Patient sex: M
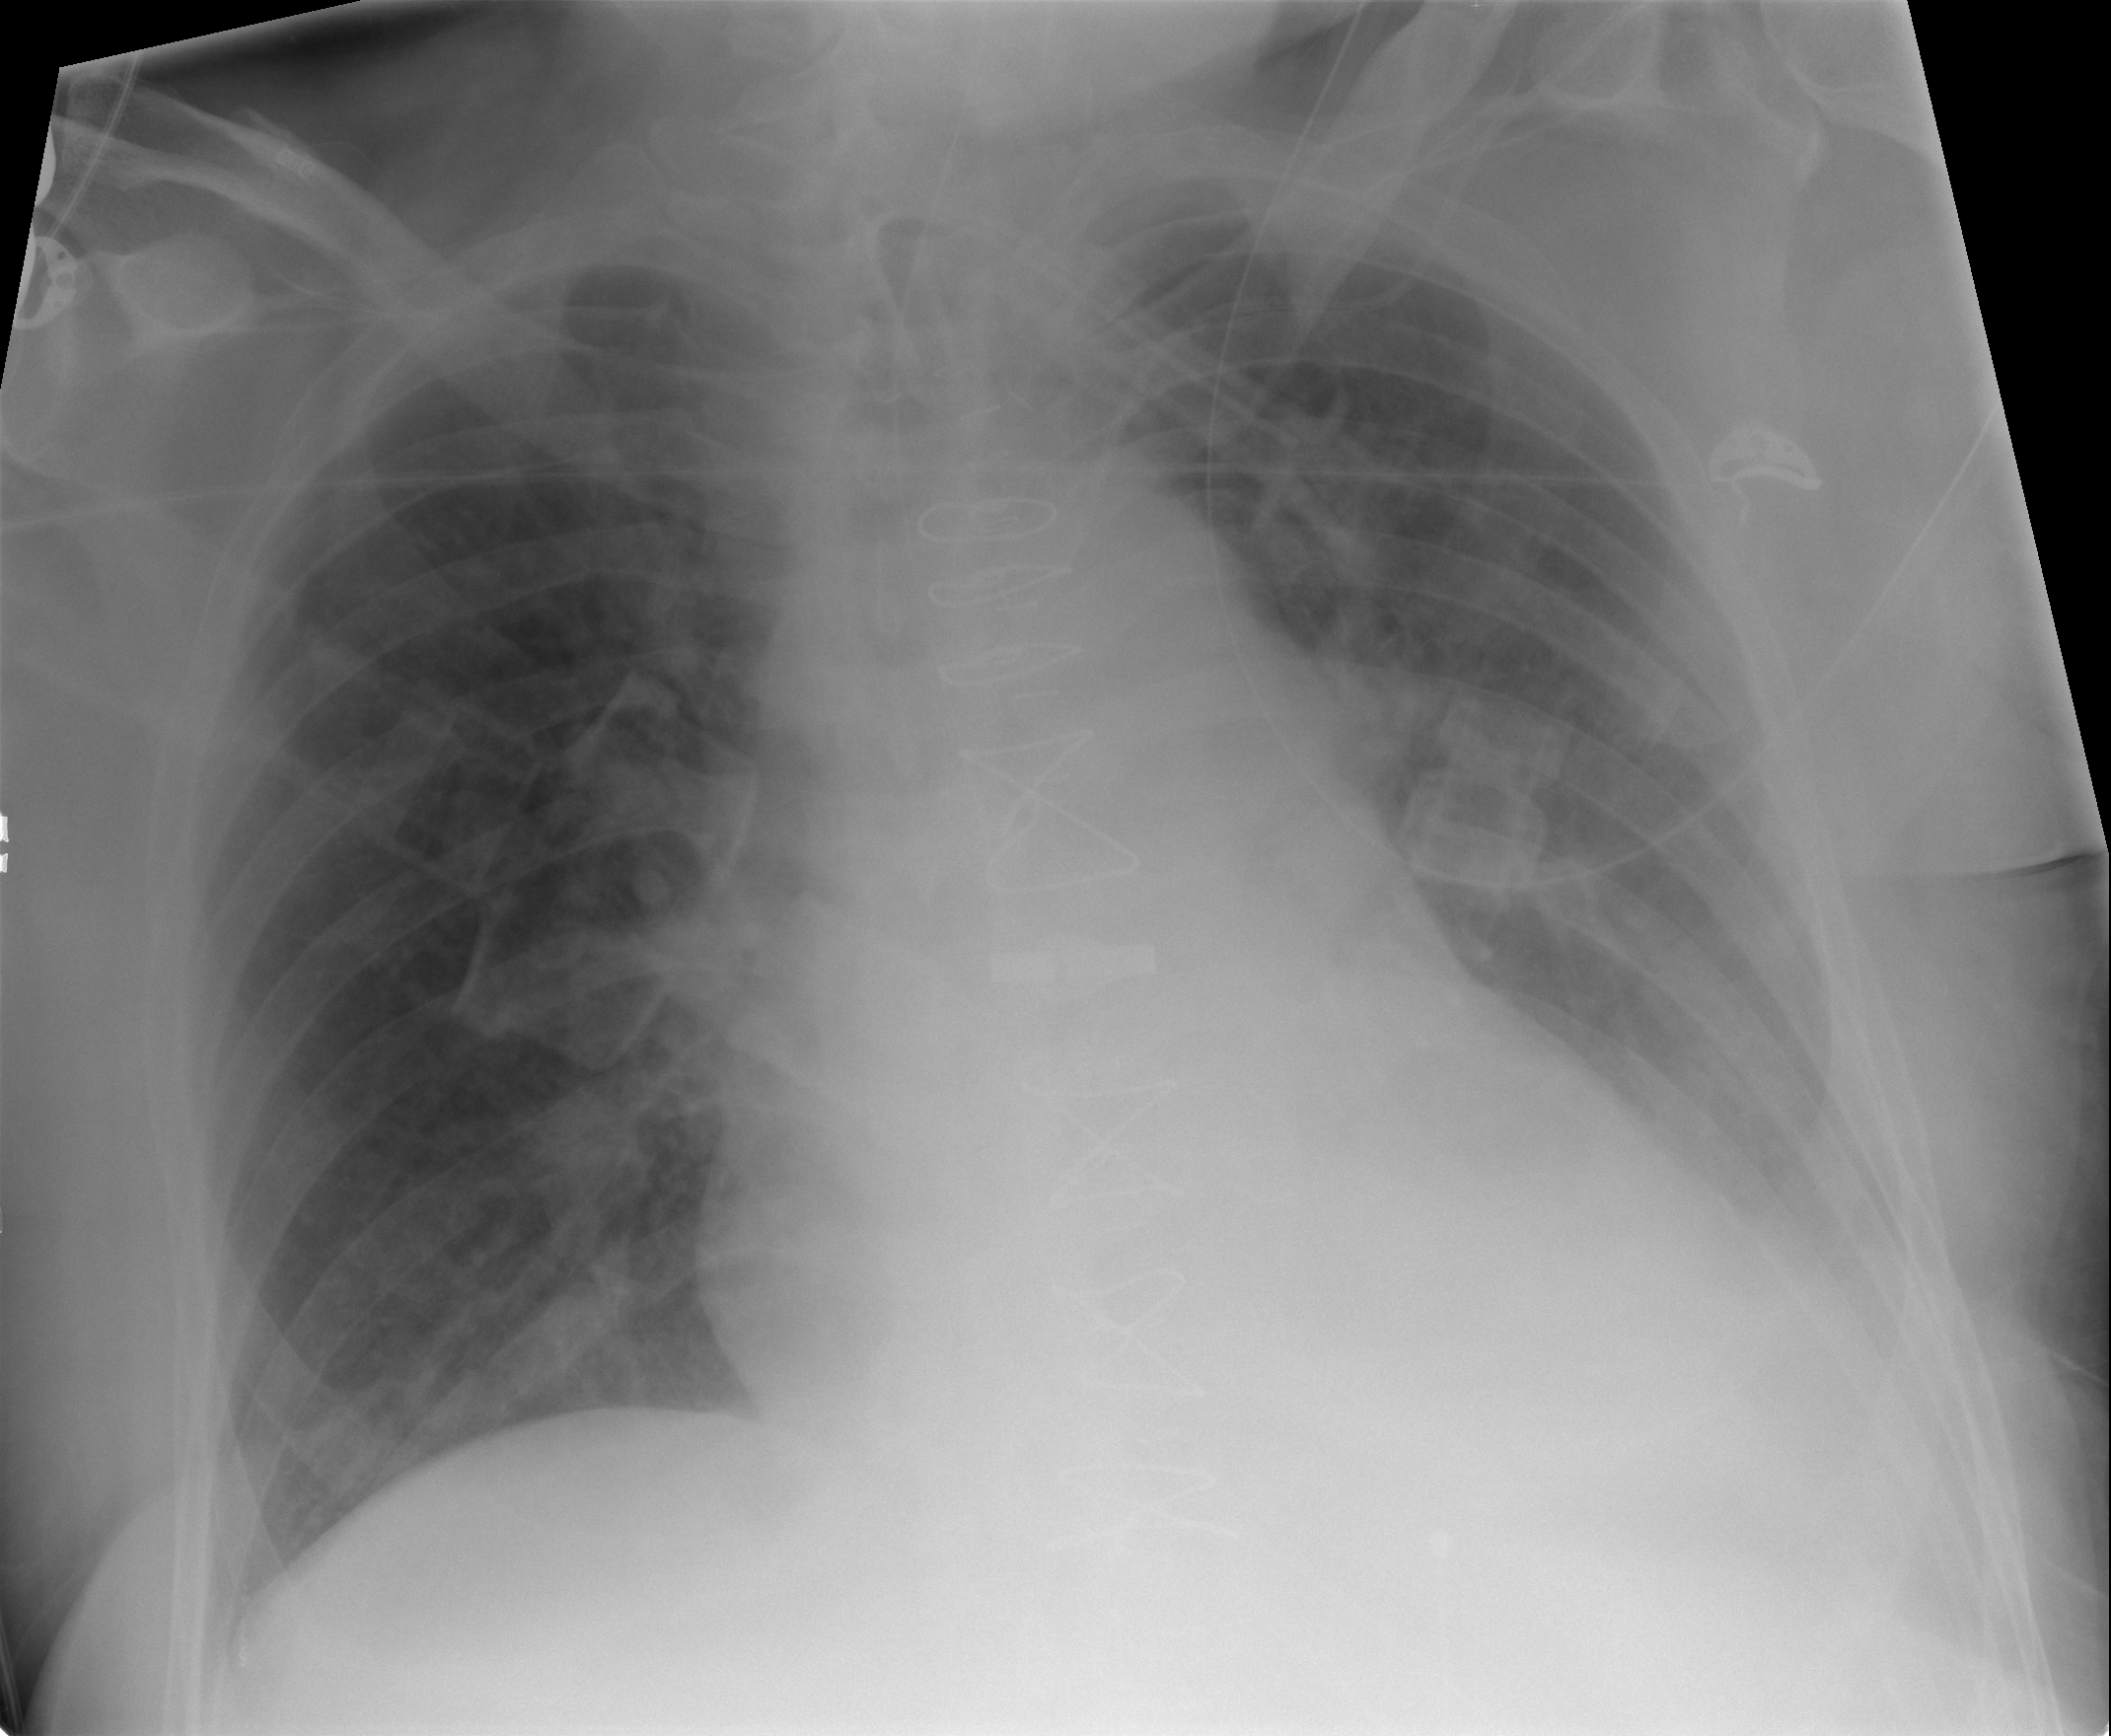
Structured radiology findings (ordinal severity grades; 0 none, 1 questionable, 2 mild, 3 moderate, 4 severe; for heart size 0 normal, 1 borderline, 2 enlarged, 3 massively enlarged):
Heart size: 2
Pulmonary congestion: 1
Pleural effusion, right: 0
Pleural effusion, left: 2
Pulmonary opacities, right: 1
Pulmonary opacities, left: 2
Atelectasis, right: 0
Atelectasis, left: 2